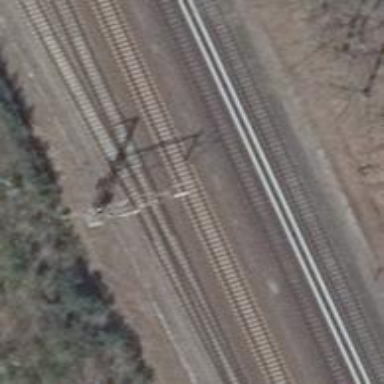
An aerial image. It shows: Railway milestone with catenary mast.